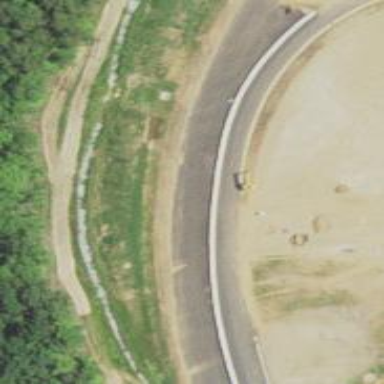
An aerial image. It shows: Asphalt motorway link.